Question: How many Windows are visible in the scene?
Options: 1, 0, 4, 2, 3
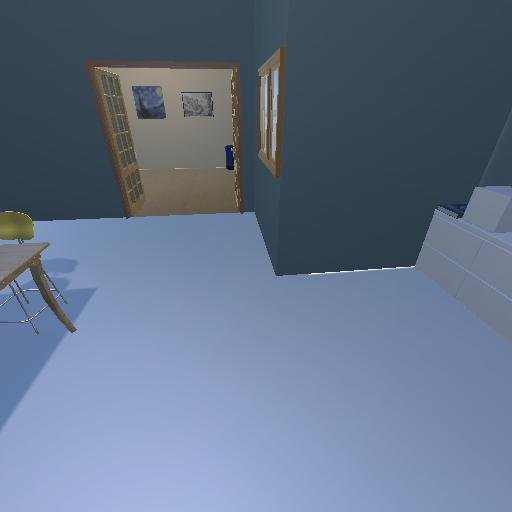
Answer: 1